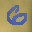
Label: 6